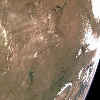
Label: land